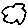
Label: cloud